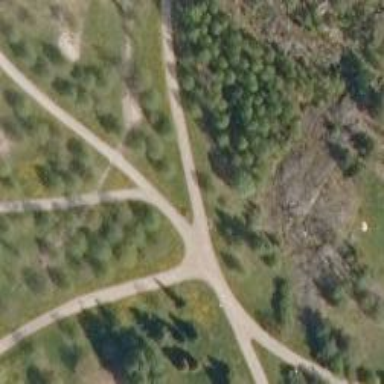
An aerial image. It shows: Nordic skiing track.